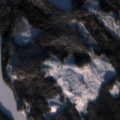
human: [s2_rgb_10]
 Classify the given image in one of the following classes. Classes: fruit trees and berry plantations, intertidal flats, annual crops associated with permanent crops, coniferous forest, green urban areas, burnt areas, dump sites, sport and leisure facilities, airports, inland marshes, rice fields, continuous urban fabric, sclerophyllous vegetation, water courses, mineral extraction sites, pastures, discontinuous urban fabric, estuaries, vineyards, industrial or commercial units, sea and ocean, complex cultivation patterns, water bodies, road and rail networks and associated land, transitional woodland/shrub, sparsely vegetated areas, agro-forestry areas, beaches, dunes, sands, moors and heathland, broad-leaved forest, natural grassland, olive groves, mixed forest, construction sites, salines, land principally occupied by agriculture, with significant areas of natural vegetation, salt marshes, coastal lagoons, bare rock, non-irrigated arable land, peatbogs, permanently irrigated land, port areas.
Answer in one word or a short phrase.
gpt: coniferous forest, mixed forest, water bodies